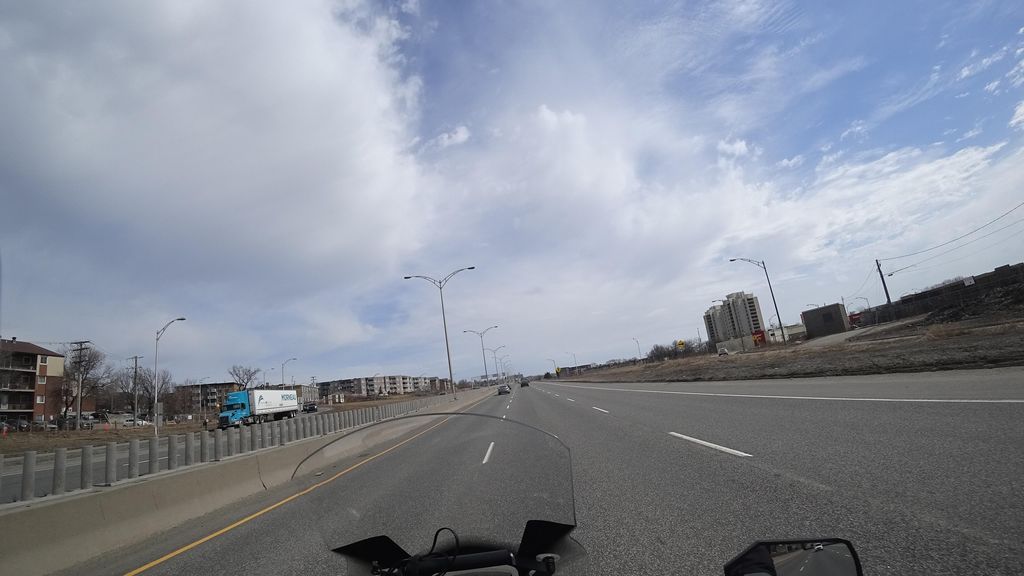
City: quebec_city